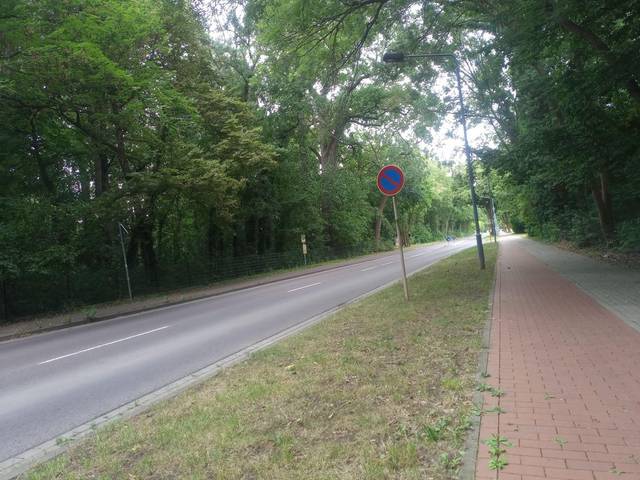
Region: Germany
Coordinates: 51.796, 11.729